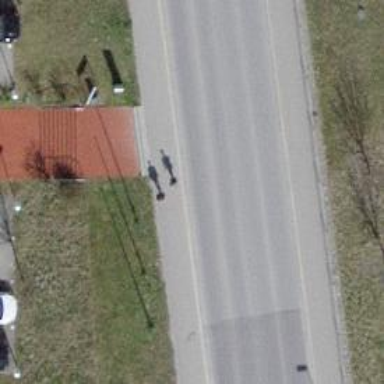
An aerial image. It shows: Road with steps.